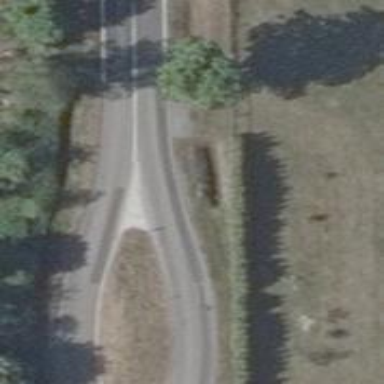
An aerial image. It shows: Chicane for traffic calming.